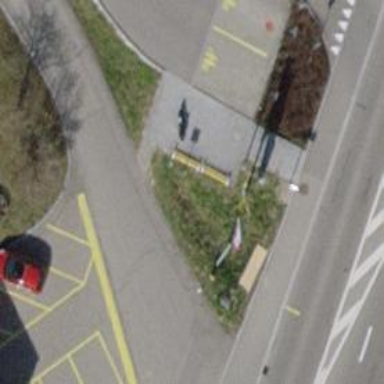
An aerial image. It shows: Bicycle parking facility.